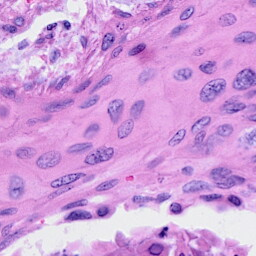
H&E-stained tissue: Cervix